Field crop: tomato
Growth stage: 1
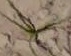
Species: cyperus